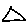
Label: triangle